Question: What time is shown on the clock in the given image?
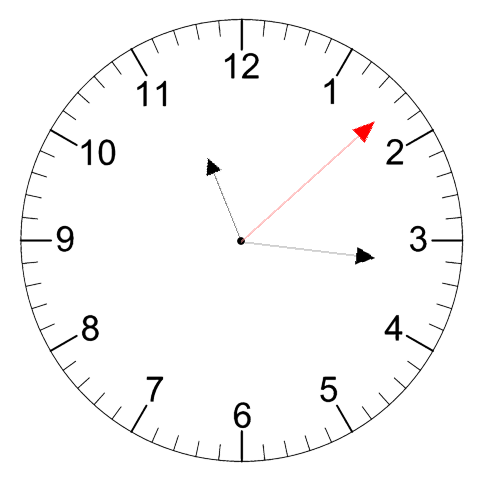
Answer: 11:16:08